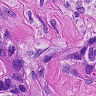
Metastatic tissue present: yes